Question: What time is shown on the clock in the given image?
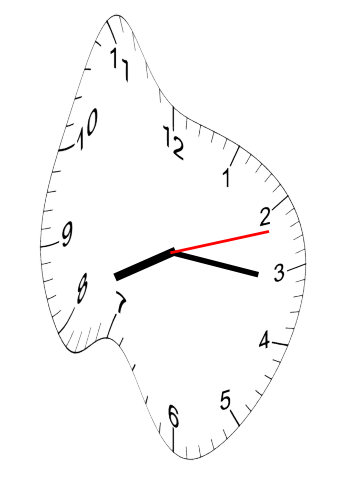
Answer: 08:16:12